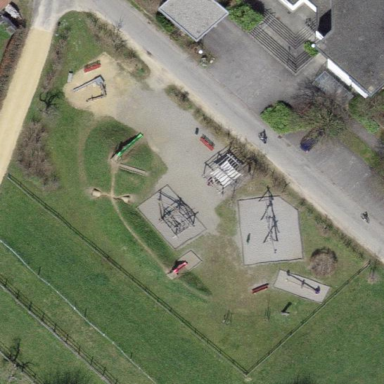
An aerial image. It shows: Playground area for leisure activities on the land.